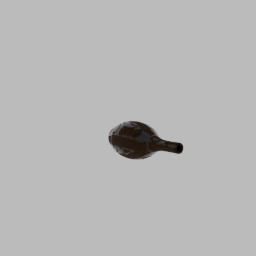
Label: decoration